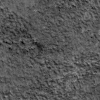
Atmospheric dust classification: not_dusty